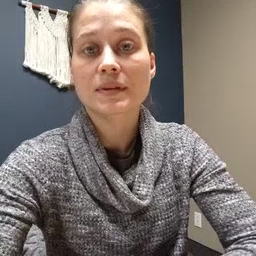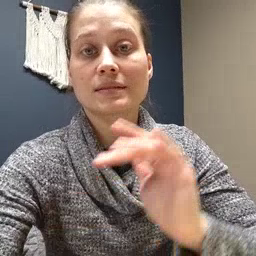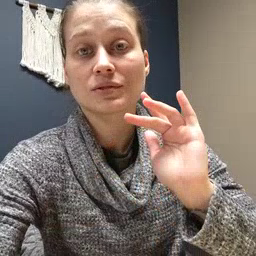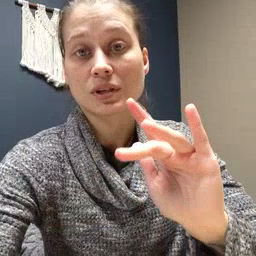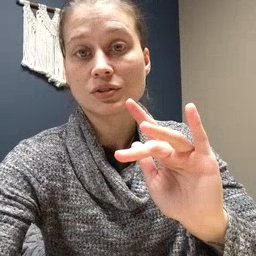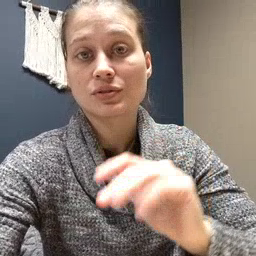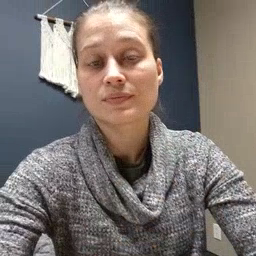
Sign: touch